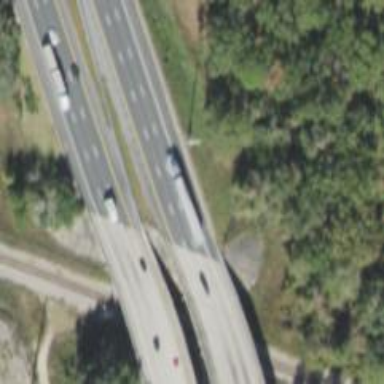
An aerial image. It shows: Beam-structured bridge on motorway.